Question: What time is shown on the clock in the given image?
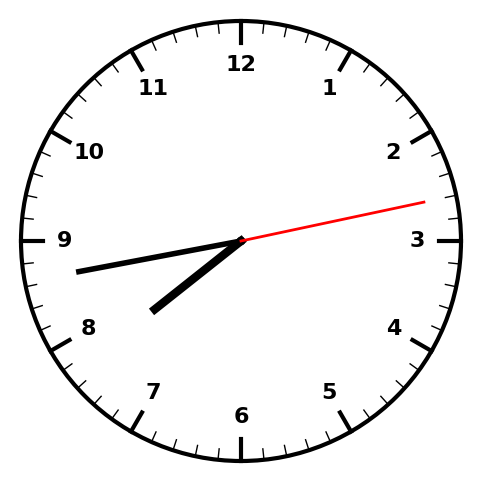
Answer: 07:43:13